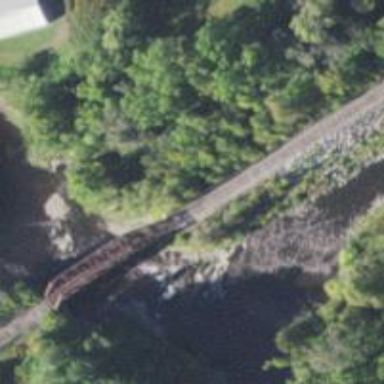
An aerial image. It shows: Railway bridge.